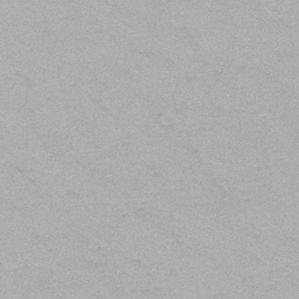
Label: frost